Question: I'd appreciate if somebody can help with this question.
I am working with a radar (or spiderweb) plot with gnuplot 5.0.0:

The scale and range in all axes is the same. The numbers at and beyond 1 have a special meaning and I would like to highlight that.
I am thinking of three things that would increase visibility:
1. Simply make the tick mark at 1 (labelled "Limit") boldfaced. How could I highlight just a specific tick and label?
2. I could also highlight the circular dashed line at level 1
3. On the plot itself I'd like to have the background colored differently for radius > 1.
How can I achieve either of the three options above? All three would be ideal of course, but just a a minimum differentiation from the rest of that value would help.
## This is what generated the plot in the link:
'''
set term x11
set title "My title "
set polar
set angles degrees
npoints = 6
a1 = 360/npoints*1
a2 = 360/npoints*2
a3 = 360/npoints*3
a4 = 360/npoints*4
a5 = 360/npoints*5
a6 = 360/npoints*6
set grid polar 360
set size square
set style data lines
unset border
set grid ls 0
set linetype 1 lc rgb 'red' lw 2 pt 7 ps 2
M=2.2
set arrow from 0,0 to first M*cos(a1), M*sin(a1)
set arrow from 0,0 to first M*cos(a2), M*sin(a2)
set arrow from 0,0 to first M*cos(a3), M*sin(a3)
set arrow from 0,0 to first M*cos(a4), M*sin(a4)
set arrow from 0,0 to first M*cos(a5), M*sin(a5)
set arrow from 0,0 to first M*cos(a6), M*sin(a6)
a1_min = 0
a1_max = 1
a2_min = 0
a2_max = 1
a3_min = 0
a3_max = 1
a4_min = 0
a4_max = 1
a5_min = 0
a5_max = 1
a6_min = 0
a6_max = 1
set label "M1" at M*cos(a1),M*sin(a1) center offset char 1,1
set label "M2" at M*cos(a2),M*sin(a2) center offset char 1,1
set label "M3" at M*cos(a3),M*sin(a3) center offset char 1,1
set label "M4" at M*cos(a4),M*sin(a4) center offset char 1,1
set label "M5" at M*cos(a5),M*sin(a5) center offset char 1,1
set label "M6" at M*cos(a6),M*sin(a6) center offset char 1,1
set xrange [0:1]
set yrange [0:1]
set xtics axis 0,0.5,M
unset ytics
set rrange [0:M]
set rtics (""0,""0.25,""0.5,""0.75,"Limit"1,""1.25,""1.50,""1.75,""2)
set rtics scale 0 format ''
set style fill transparent solid 0.5
set style function filledcurves y1=0.5
set grid noxtics nomxtics noytics nomytics front
plot '-' u ($1==1?a1:($1==2?a2:($1==3?a3:($1==4?a4:($1==5?a5:($1==6?a6:$1)))))):($1==1?(($2-a1_min)/(a1_max-a1_min)):($1==2?(($2-a2_min)/(a2_max-a2_min)):($1==3?(($2-a3_min)/(a3_max-a3_min)):($1==4?(($2-a4_min)/(a4_max-a4_min)):($1==5?(($2-a5_min)/(a5_max-a5_min)):($1==6?(($2-a6_min)/(a6_max-a6_min)):$1)))))) w filledcurve lt 1 title "AAA", '-' u ($1==1?a1:($1==2?a2:($1==3?a3:($1==4?a4:($1==5?a5:($1==6?a6:$1)))))):($1==1?(($2-a1_min)/(a1_max-a1_min)):($1==2?(($2-a2_min)/(a2_max-a2_min)):($1==3?(($2-a3_min)/(a3_max-a3_min)):($1==4?(($2-a4_min)/(a4_max-a4_min)):($1==5?(($2-a5_min)/(a5_max-a5_min)):($1==6?(($2-a6_min)/(a6_max-a6_min)):$1)))))) w filledcurve lt 2 title "BBB"
1 2.1
2 1
3 0.1
4 0.5
5 0.5
6 0.1
1 2.1
EOF
1 2.2
2 0.9
3 0.9
4 0.2
5 0.3
6 0.1
1 2.2
EOF
set output
'''
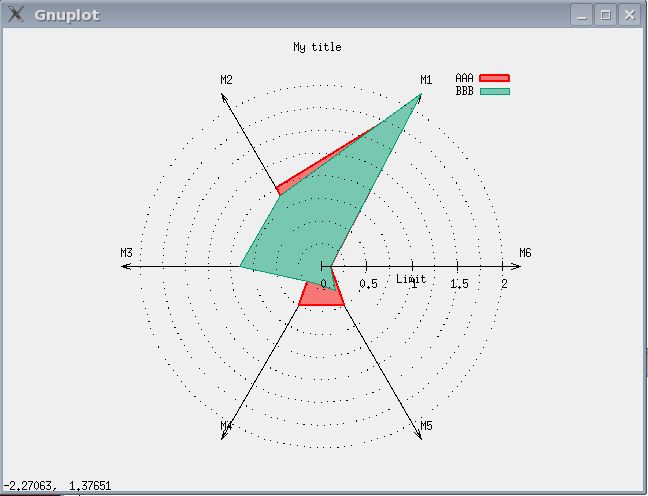
Answer: I've taken the liberty to streamline your script a bit, you can now easily adjust the number of arms in the web. Also added a coloured background for 1 >r > M.
Btw., there is no need to enter the first datapoint again at the end to close the contour.
Update: That is, there shouldn't be. However the line between the last and first point is missing then, even with giving the "closed" option to "with filledcurve". I wonder if this is a bug.
'''
set term wxt
set title "My title "
set polar
set angles degrees
set grid polar 360
set size square
set style data lines
set key top left
unset border
set grid ls 0
set linetype 1 lc rgb 'red' lw 2 pt 7 ps 2
M=2.2
npoints = 7
minima = "0 0 0 0 0 0 0" # adjust and add more as necessary
maxima = "1 1 1 1 1 1 1"
a(n) = 360./npoints*n
amin(n) = 0.0 + word(minima,int(n))
amax(n) = 0.0 + word(maxima,int(n))
do for [i=1:npoints] {
set arrow i from 0,0 to first M*cos(a(i)), M*sin(a(i))
set label i sprintf("M%.f",i) at M*cos(a(i)),M*sin(a(i)) center offset char 1,1
}
set object 1 circle at 0,0 size M fillc rgb "yellow" behind
set object 2 circle at 0,0 size 1 fillc rgb "white" behind
set xrange [0:1]
set yrange [0:1]
set xtics axis 0,0.5,M
unset ytics
set rrange [0:M]
set rtics (""0,""0.25,""0.5,""0.75,"{/:Bold Limit}"1,""1.25,""1.50,""1.75,""2)
set rtics scale 0 format ''
set style fill transparent solid 0.5
set style function filledcurves y1=0.5
set grid noxtics nomxtics noytics nomytics front
plot '-' us (a($1)):(($2-amin($1))/(amax($1)-amin($1))) w filledcurve closed lt 1 title "AAA", '-' us (a($1)):(($2-amin($1))/(amax($1)-amin($1))) w filledcurve closed lt 2 title "BBB"
1 2.1
2 1
3 0.1
4 0.5
5 0.5
6 0.1
7 0.5
EOF
1 2.2
2 0.9
3 0.9
4 0.2
5 0.3
6 0.1
7 1.8
EOF
'''